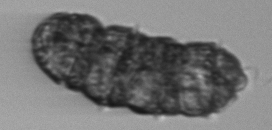
Label: Margalefidinium